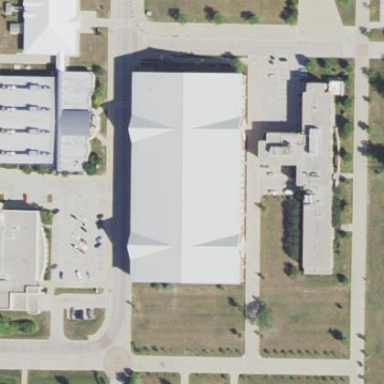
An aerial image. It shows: Building that is sports hall.